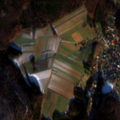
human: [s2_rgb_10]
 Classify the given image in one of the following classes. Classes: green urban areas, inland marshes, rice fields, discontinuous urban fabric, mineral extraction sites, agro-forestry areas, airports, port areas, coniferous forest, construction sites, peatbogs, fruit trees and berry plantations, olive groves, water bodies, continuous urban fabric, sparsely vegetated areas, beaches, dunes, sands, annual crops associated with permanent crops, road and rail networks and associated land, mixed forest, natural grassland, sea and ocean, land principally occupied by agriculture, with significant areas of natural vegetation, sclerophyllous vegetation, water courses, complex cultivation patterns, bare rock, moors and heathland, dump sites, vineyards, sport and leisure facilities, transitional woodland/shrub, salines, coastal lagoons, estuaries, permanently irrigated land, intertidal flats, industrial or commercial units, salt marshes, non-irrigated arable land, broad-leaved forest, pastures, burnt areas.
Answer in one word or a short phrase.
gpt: discontinuous urban fabric, non-irrigated arable land, broad-leaved forest, coniferous forest, mixed forest